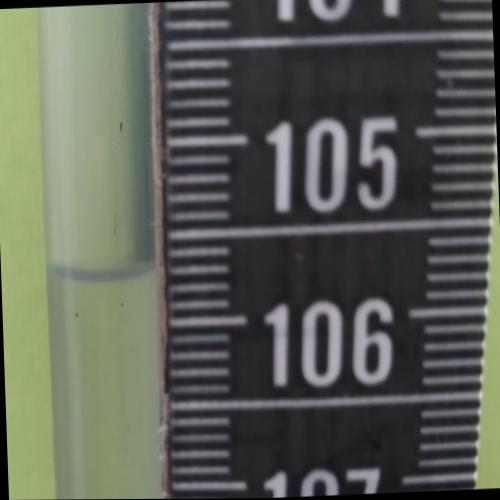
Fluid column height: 105.7 cm